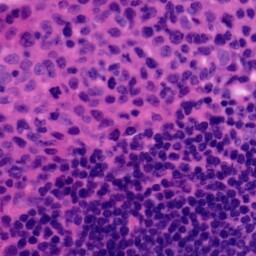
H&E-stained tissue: Tonsil